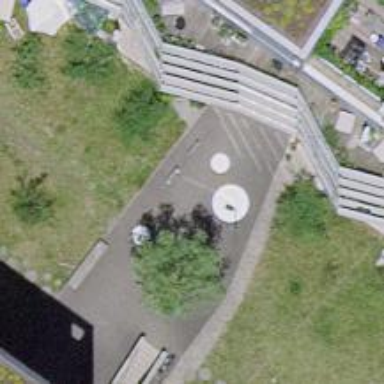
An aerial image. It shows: Bicycle parking area with bollards.